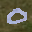
Label: 0